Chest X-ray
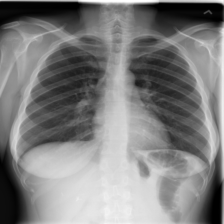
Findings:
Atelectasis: negative
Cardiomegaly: negative
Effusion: negative
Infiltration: negative
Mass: negative
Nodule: negative
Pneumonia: negative
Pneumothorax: negative
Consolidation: negative
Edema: negative
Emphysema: negative
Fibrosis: negative
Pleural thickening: negative
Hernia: negative